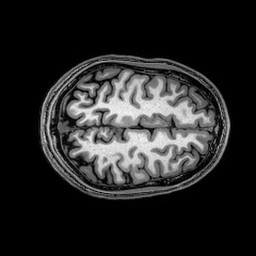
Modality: T1w
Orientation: axial
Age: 22
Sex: male